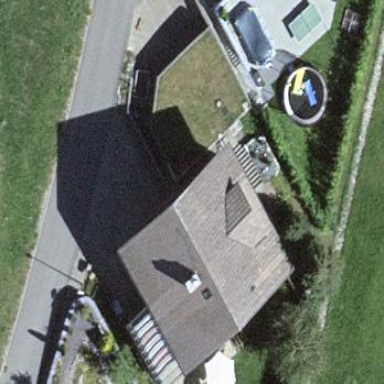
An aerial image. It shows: Garage building.